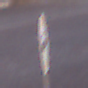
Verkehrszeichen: VerbotKraftwagen
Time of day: SunriseSunset
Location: Outdoor (Urban)
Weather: Clear
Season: NotSpecified
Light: Natural